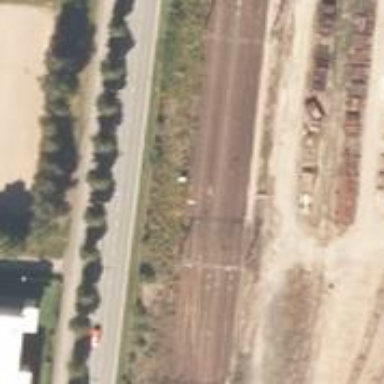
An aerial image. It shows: Continuous rail railway with electrified contact line.